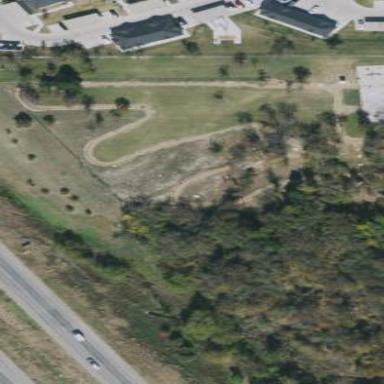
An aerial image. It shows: Dog park for leisure land.